Question: I've been wondering about this question quite long time. How do they do that? Is the title just disabled and the HomeAsUp button is custom and contains the logo, arrow and text?
Do you know any other ways how to accomplish this?

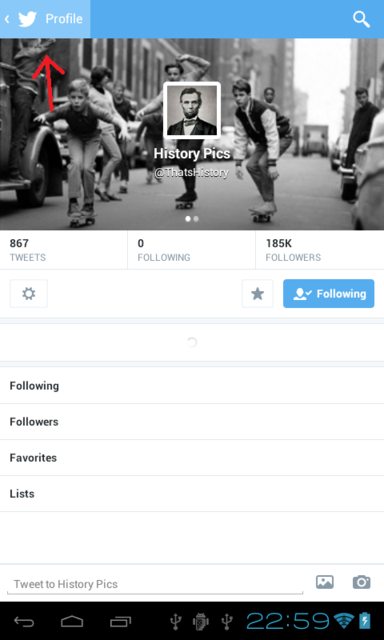
Answer: You can achieve this by making a single image that contain both
- arrow.
- text.
- icon.
And the work on this single image action